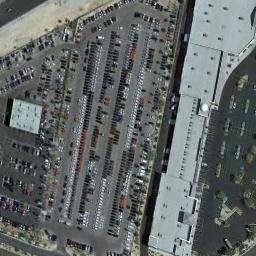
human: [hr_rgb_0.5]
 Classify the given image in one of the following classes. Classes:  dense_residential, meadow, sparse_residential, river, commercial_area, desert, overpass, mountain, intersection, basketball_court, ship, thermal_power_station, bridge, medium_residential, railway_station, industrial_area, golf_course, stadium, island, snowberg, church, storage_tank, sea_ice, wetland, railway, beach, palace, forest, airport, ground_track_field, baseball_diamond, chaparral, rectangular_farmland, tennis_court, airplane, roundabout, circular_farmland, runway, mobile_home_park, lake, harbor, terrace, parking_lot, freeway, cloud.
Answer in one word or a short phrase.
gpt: parking_lot